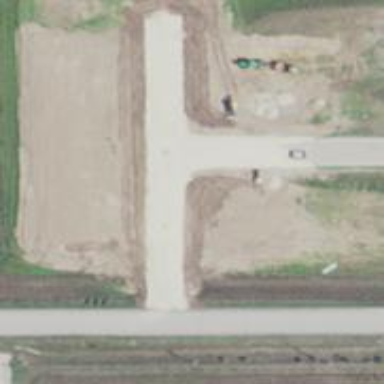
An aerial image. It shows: Residential road.